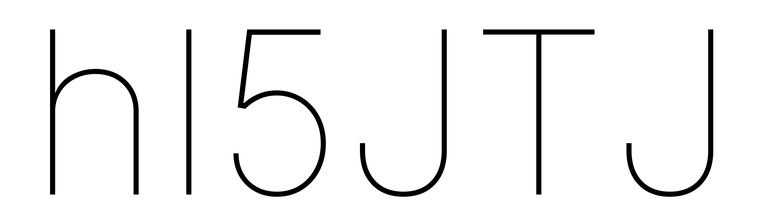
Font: Inter_Thin